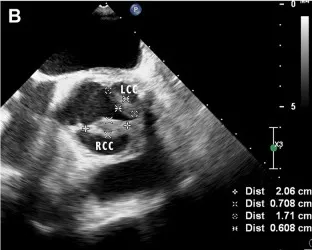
(B) Mid-esophageal aortic valve short-axis view of transesophageal echocardiography after treatment showed improved thickening of the left and right coronary valves of the aortic valve, which were 17.1 x 6.1 mm and 20.9 x 7.1 mm, respectively. LCC, left coronary cusp; RCC, right coronary cusp.
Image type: radiology (ultrasound)